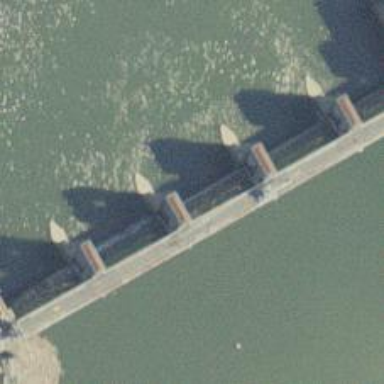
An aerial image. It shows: Weir in waterway.